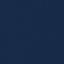
Land use / land cover class: SeaLake